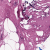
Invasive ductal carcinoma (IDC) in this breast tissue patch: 0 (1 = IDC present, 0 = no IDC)